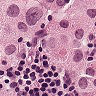
Metastatic tissue present: no